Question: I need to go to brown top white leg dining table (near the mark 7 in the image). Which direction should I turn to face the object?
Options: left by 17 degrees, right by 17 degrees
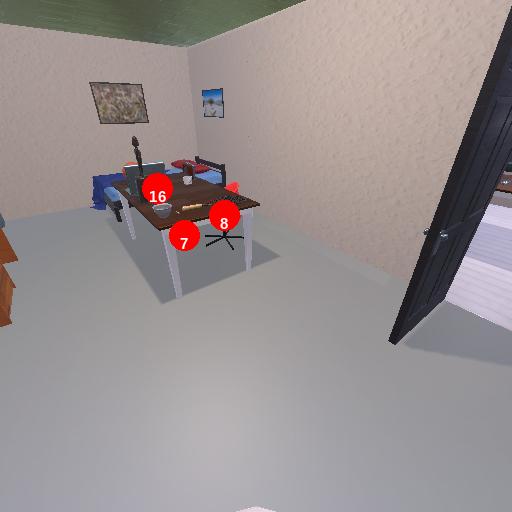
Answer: left by 17 degrees